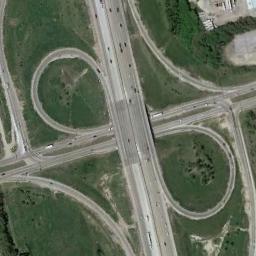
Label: overpass